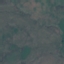
Label: HerbaceousVegetation